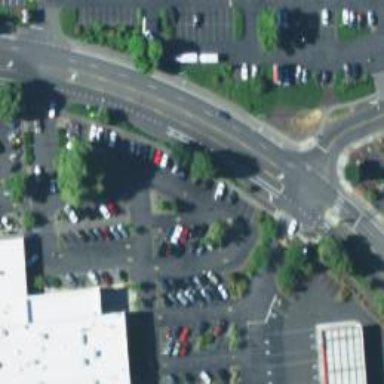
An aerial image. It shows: Parking space.